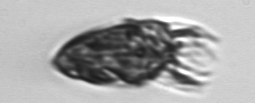
Label: Strombidium_morphotype1